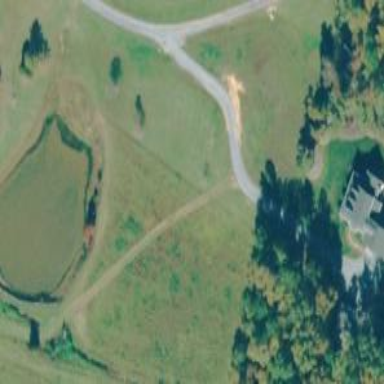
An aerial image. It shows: Driveway leading to service road.